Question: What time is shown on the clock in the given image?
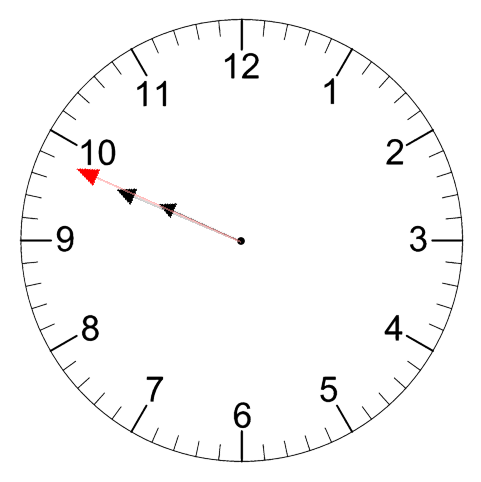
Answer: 09:48:49